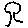
Label: tree